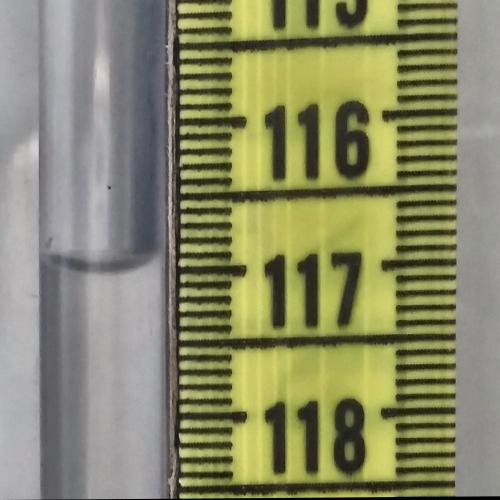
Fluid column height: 116.9 cm